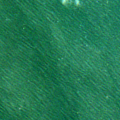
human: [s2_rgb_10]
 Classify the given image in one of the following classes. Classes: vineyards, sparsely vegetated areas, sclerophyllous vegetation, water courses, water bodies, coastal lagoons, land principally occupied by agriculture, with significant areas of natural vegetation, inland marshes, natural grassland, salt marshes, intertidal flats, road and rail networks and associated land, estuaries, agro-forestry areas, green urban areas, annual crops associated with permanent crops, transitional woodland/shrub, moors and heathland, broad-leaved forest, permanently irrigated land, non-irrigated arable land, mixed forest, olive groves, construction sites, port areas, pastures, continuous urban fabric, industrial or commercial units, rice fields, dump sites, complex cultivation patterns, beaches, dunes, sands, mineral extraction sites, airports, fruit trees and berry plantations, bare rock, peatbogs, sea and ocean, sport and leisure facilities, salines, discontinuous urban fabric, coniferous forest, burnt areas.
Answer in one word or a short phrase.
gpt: sea and ocean